Question: I wrote this code for my bike computer; however, the Alt, Course, and Speed are not displaying on the LCD display although it is on the Serial monitor. The GPS module isn't returning values either.

'''
/* BaldwinOS by John Seong
An Open-Source Project
Version 1.0
*/
#include <SPI.h>
#include <SD.h>
#include <TinyGPS++.h> // Include the TinyGPS++ library
#include <Wire.h>
TinyGPSPlus tinyGPS; // Create a TinyGPSPlus object
#define ARDUINO_USD_CS 10 // uSD card CS pin (pin 10 on SparkFun GPS Logger Shield)
/////////////////////////
// Log File Defintions //
/////////////////////////
// Keep in mind, the SD library has max file name lengths of 8.3 - 8 char prefix,
// and a 3 char suffix.
// Our log files are called "gpslogXX.csv, so "gpslog99.csv" is our max file.
#define LOG_FILE_PREFIX "gpslog" // Name of the log file.
#define MAX_LOG_FILES 100 // Number of log files that can be made
#define LOG_FILE_SUFFIX "csv" // Suffix of the log file
char logFileName[13]; // Char string to store the log file name
// Data to be logged:
#define LOG_COLUMN_COUNT 8
char * log_col_names[LOG_COLUMN_COUNT] = {
"longitude", "latitude", "altitude", "speed", "course", "date", "time", "satellites"
}; // log_col_names is printed at the top of the file.
//////////////////////
// Log Rate Control //
//////////////////////
#define LOG_RATE 5000 // Log every 5 seconds
unsigned long lastLog = 0; // Global var to keep of last time we logged
#define GPS_BAUD 9600 // GPS module baud rate. GP3906 defaults to 9600.
#define SerLCD_Address 0x72
#include <SoftwareSerial.h>
#define ARDUINO_GPS_RX 9 // GPS TX, Arduino RX pin
#define ARDUINO_GPS_TX 8 // GPS RX, Arduino TX pin
SoftwareSerial ssGPS(ARDUINO_GPS_TX, ARDUINO_GPS_RX); // Create a SoftwareSerial
#define gpsPort ssGPS
#define SerialMonitor Serial
const int statusLED = 9;
const int blueLeftLED = 8;
const int redLeftLED = 7;
const int blueRightLED = 0;
const int redRightLED = 3;
const int leftButton = A3;
const int rightButton = 11;
const int modeButton = 12;
const int buzzer = 13;
void setup() {
SerialMonitor.begin(9600);
gpsPort.begin(GPS_BAUD);
SerialMonitor.println("Setting up SD card.");
// see if the card is present and can be initialized:
if (!SD.begin(ARDUINO_USD_CS))
{
SerialMonitor.println("Error initializing SD card.");
}
updateFileName(); // Each time we start, create a new file, increment the number
printHeader(); // Print a header at the top of the new file
Wire.begin();
Wire.setClock(400000);
Wire.beginTransmission(SerLCD_Address);
Wire.write('|'); // Put LCD into setting mode
Wire.write('-'); // Send clear display command
Wire.write('|'); // Put LCD into setting mode
Wire.write('+'); // Send the Set RGB command
Wire.write(0xFF); // Send the red value
Wire.write(0x00); // Send the green value
Wire.write(0x00); // Send the blue value
Wire.println("Welcome to");
Wire.print("BaldwinOS!");
Wire.endTransmission();
delay(2000);
}
void loop() {
Wire.beginTransmission(SerLCD_Address);
Wire.write('|'); // Put LCD into setting mode
Wire.write('-'); // Send clear display command
Wire.println("Pathfinder");
Wire.print("Bike Computer");
if ((lastLog + LOG_RATE) <= millis())
{ // If it's been LOG_RATE milliseconds since the last log:
if (tinyGPS.location.isUpdated()) // If the GPS data is vaild
{
if (logGPSData()) // Log the GPS data
{
SerialMonitor.println("GPS logged."); // Print a debug message
lastLog = millis(); // Update the lastLog variable
}
else // If we failed to log GPS
{ // Print an error, don't update lastLog
SerialMonitor.println("Failed to log new GPS data.");
}
}
else // If GPS data isn't valid
{
// Print a debug message. Maybe we don't have enough satellites yet.
SerialMonitor.print("No GPS data. Sats: ");
SerialMonitor.println(tinyGPS.satellites.value());
}
}
printStats1();
smartDelay(1000);
}
byte logGPSData()
{
File logFile = SD.open(logFileName, FILE_WRITE); // Open the log file
if (logFile)
{ // Print longitude, latitude, altitude (in feet), speed (in mph), course
// in (degrees), date, time, and number of satellites.
logFile.print(tinyGPS.location.lng(), 6);
logFile.print(',');
logFile.print(tinyGPS.location.lat(), 6);
logFile.print(',');
logFile.print(tinyGPS.altitude.feet(), 1);
logFile.print(',');
logFile.print(tinyGPS.speed.mph(), 1);
logFile.print(',');
logFile.print(tinyGPS.course.deg(), 1);
logFile.print(',');
logFile.print(tinyGPS.date.value());
logFile.print(',');
logFile.print(tinyGPS.time.value());
logFile.print(',');
logFile.print(tinyGPS.satellites.value());
logFile.println();
logFile.close();
return 1; // Return success
}
return 0; // If we failed to open the file, return fail
}
void printHeader()
{
File logFile = SD.open(logFileName, FILE_WRITE); // Open the log file
if (logFile) // If the log file opened, print our column names to the file
{
int i = 0;
for (; i < LOG_COLUMN_COUNT; i++)
{
logFile.print(log_col_names[i]);
if (i < LOG_COLUMN_COUNT - 1) // If it's anything but the last column
logFile.print(','); // print a comma
else // If it's the last column
logFile.println(); // print a new line
}
logFile.close(); // close the file
}
}
// updateFileName() - Looks through the log files already present on a card,
// and creates a new file with an incremented file index.
void updateFileName()
{
int i = 0;
for (; i < MAX_LOG_FILES; i++)
{
memset(logFileName, 0, strlen(logFileName)); // Clear logFileName string
// Set logFileName to "gpslogXX.csv":
sprintf(logFileName, "%s%d.%s", LOG_FILE_PREFIX, i, LOG_FILE_SUFFIX);
if (!SD.exists(logFileName)) // If a file doesn't exist
{
break; // Break out of this loop. We found our index
}
else // Otherwise:
{
SerialMonitor.print(logFileName);
SerialMonitor.println(" exists"); // Print a debug statement
}
}
SerialMonitor.print("File name: ");
SerialMonitor.println(logFileName); // Debug print the file name
}
void printStats1() {
Wire.beginTransmission(SerLCD_Address);
Wire.write('|'); // Put LCD into setting mode
Wire.write('-'); // Send clear display command
Wire.print("Alt: "); Wire.print(tinyGPS.altitude.feet());
Wire.print(" Course: "); Wire.println(tinyGPS.course.deg());
Wire.print("Speed: "); Wire.println(tinyGPS.speed.mph());
Serial.print("Alt: "); SerialMonitor.println(tinyGPS.altitude.feet());
Serial.print("Course: "); SerialMonitor.println(tinyGPS.course.deg());
Serial.print("Speed: "); SerialMonitor.println(tinyGPS.speed.mph());
}
static void smartDelay(unsigned long ms)
{
unsigned long start = millis();
do
{
// If data has come in from the GPS module
while (gpsPort.available())
tinyGPS.encode(gpsPort.read()); // Send it to the encode function
// tinyGPS.encode(char) continues to "load" the tinGPS object with new
// data coming in from the GPS module. As full NMEA strings begin to come in
// the tinyGPS library will be able to start parsing them for pertinent info
} while (millis() - start < ms);
}
'''
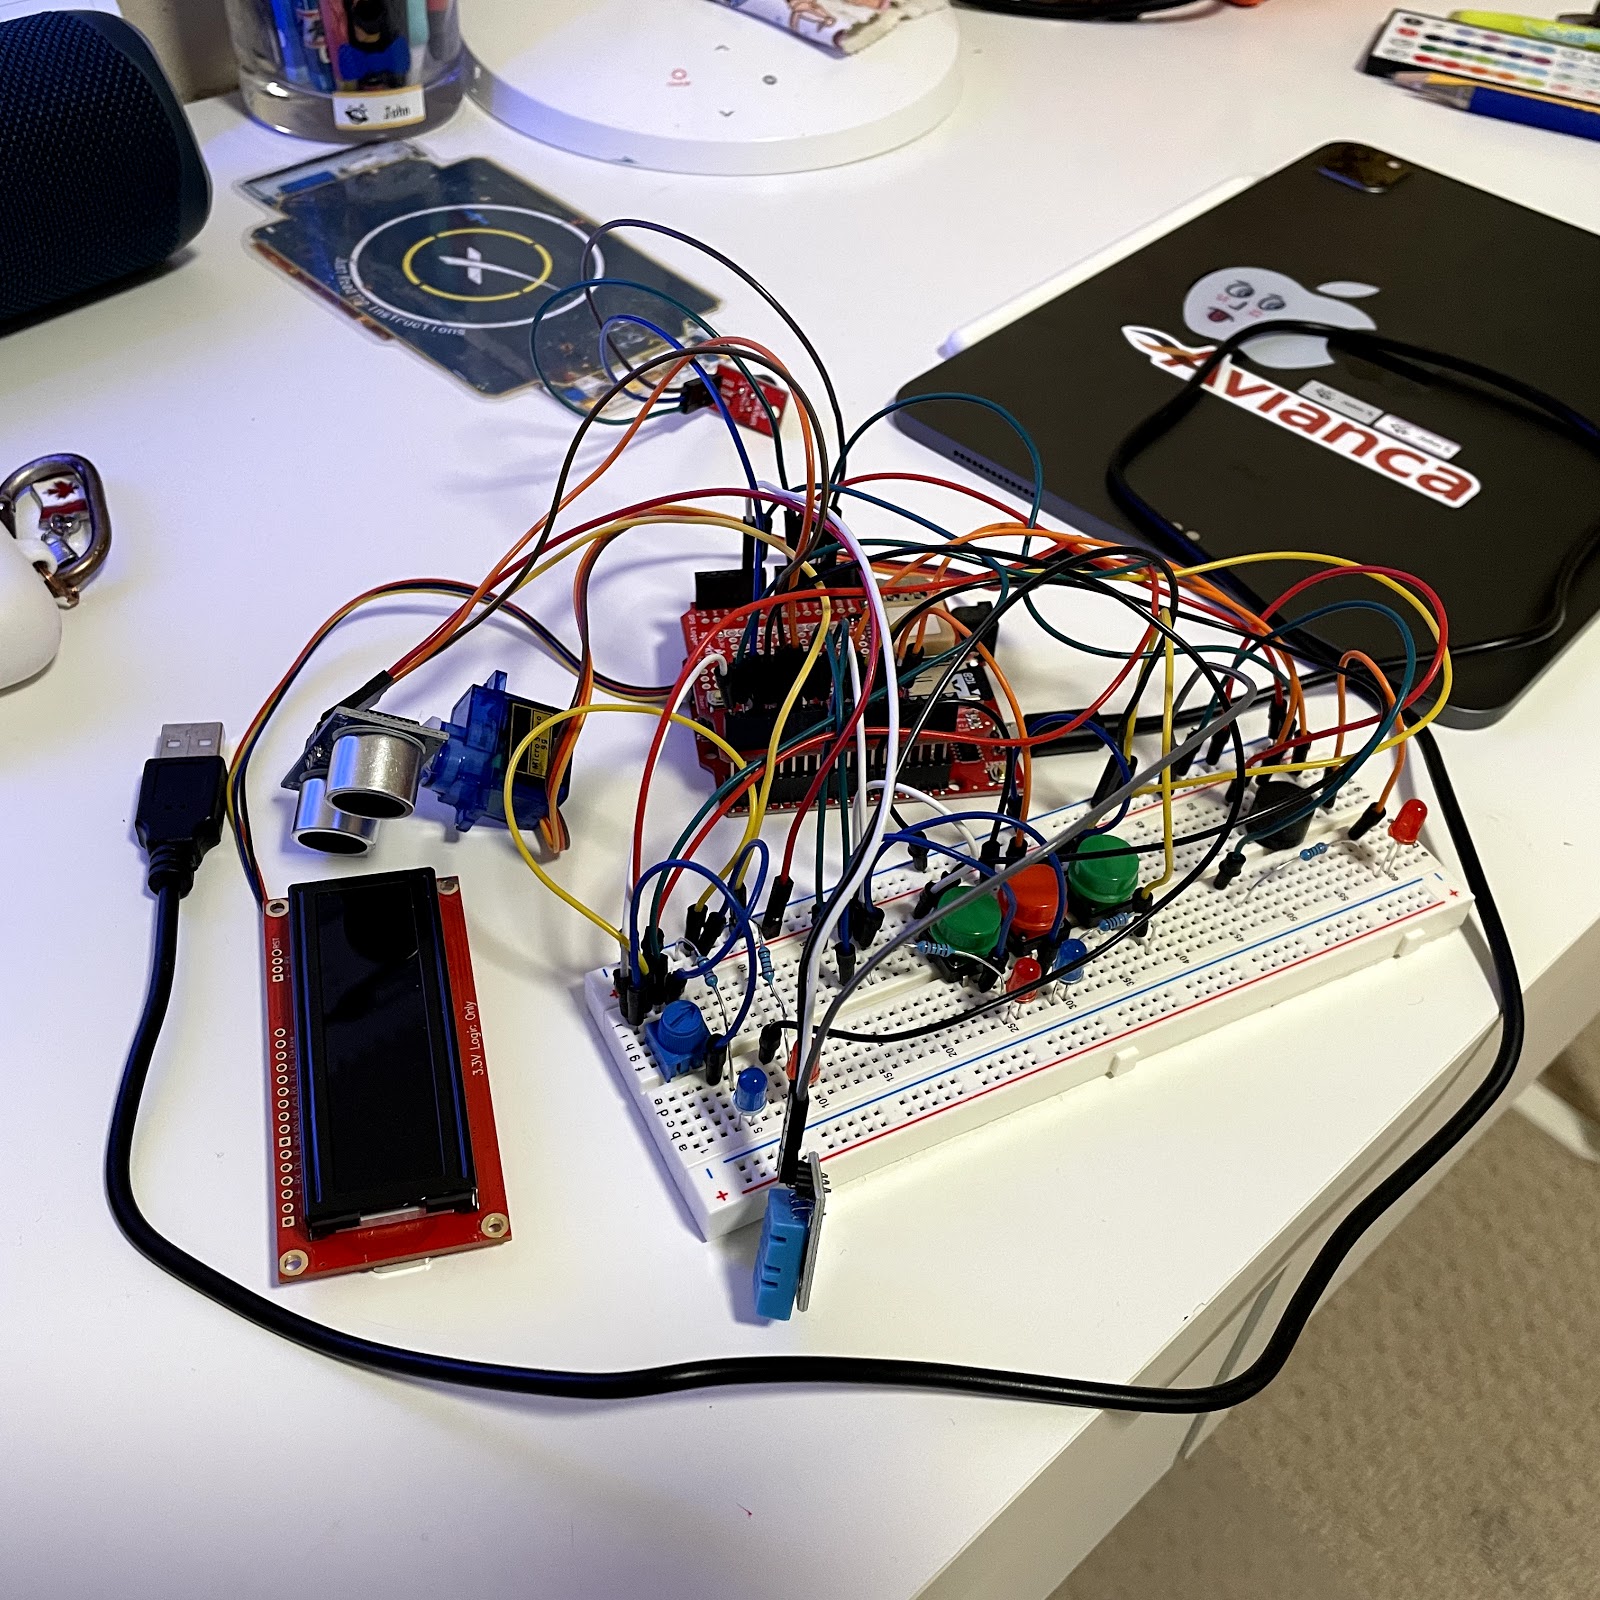
Answer: If you are using a passive GPS antenna, you should test it outside (or in an open window pointing the antenna to the sky) to get the satellite fix. TinyGPS lib won't give you back any data if you don't have the fix value